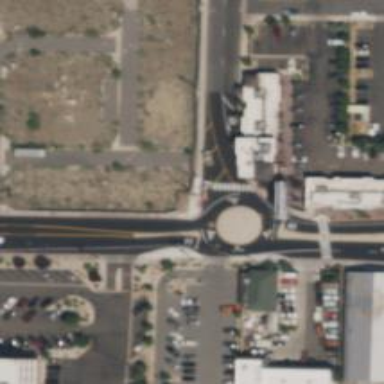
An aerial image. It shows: Secondary road with asphalt surface leading to roundabout.